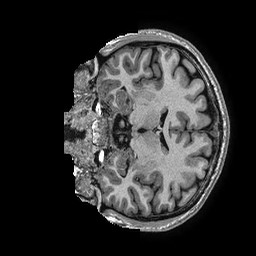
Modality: T1w
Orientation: coronal
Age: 31
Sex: male
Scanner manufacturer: ge
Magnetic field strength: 3 T
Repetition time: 0.006952 s
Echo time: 0.00292 s